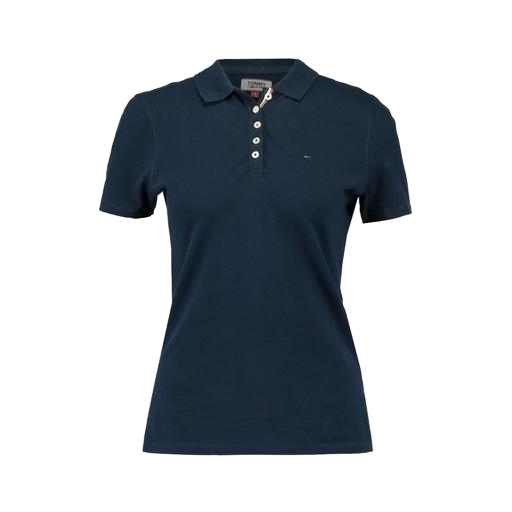
blue skinny-fit stretch polo shirt, blue skinny-fit polo shirt, skinny-fit stretch polo shirt, white background